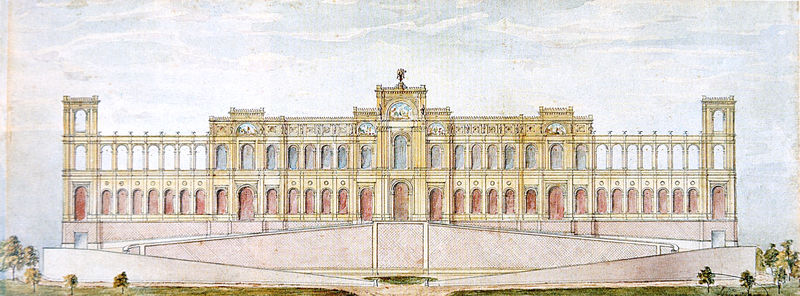
Titel: Entwurf zum Maximilianeum (Athenäum) in München
Künstler: Friedrich Bürklein
Standort: München
Institution: Stadtmuseum, Graphische Sammlung
Schlagwörter: baum, blau, himmel, schatten, weiß, wolken, aquarell, bäume, gelb, grün, ocker, teich, bunt, fenster, hell, hintergrund, licht, schwarz, skizze, säulen, tür, zeichnung, anlage, dach, gebäude, gras, haus, park, parkanlage, rasen, rot, schloss, wiese, wolke, muster, ornament, wand, architektur, barock, lang, stein, pappel, pappeln, weite, flach, sonne, figur, gold, klassizismus, blatt, front, rokoko, rosa, brunnen, kreis, rund, turm, engel, garten, skulptur, bilder, papier, ansicht, bogen, fassade, türen, farben, sonnenlicht, giebel, mauer, farbe, graphik, hof, platz, tannen, treppe, treppen, vorsprung, symmetrie, aufgang, geländer, tor, zinnen, galerie, bögen, eingang, tusche, loggia, eckig, türme, münchen, palast, symmetrisch, druck, radierung, stich, kreise, schweden, koloriert, tanne, entwurf, göttin, stift, arkaden, halbrund, fries, tore, risalit, rosette, anwesen, mauern, rundbögen, strenge, tannenbaum, tannenbäume, freitreppe, treppengeländer, auffahrt, plan, rampe, wendeltreppe, kupferstich, bepflanzung, bau, parlament, rosetten, basilika, stien, zinne, klassizistisch, bauwerk, fensterband, vorsprünge, aufriss, mittelrisalit, hausfront, zinnenkranz, mittelachse, fensterbögen, sockelzone, dachfirst, first, bogenfenster, obergeschoss, zonen, architecture, landtag, maximilianeum, dachreiter, fensterreihe, stufengiebel, treppengiebel, schlossplatz, athenäum, eckturm, wehrturm, facade, abgetreppt, dachfigur, gebäudefront, ostrisalit, palat, piazzo, risaliten, siegesgöttin, westrisalit, fenetres, begrenzung, batiment, fensterfluchten, strenge achse, maximilianeum münchen, arenes, colisee